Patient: sex M, age 76
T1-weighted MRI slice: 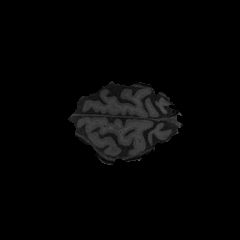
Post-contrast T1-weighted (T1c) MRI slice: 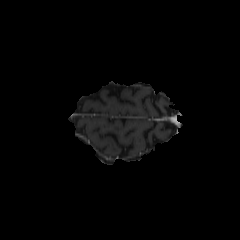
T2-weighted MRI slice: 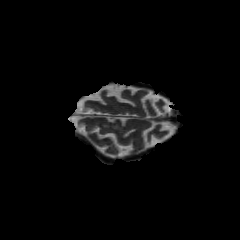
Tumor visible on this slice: yes
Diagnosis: Glioblastoma, IDH-wildtype
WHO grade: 4